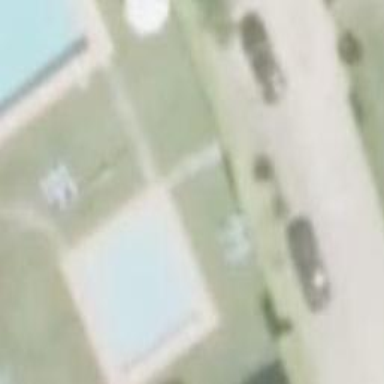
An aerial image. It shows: Swimming pool located in leisure land.